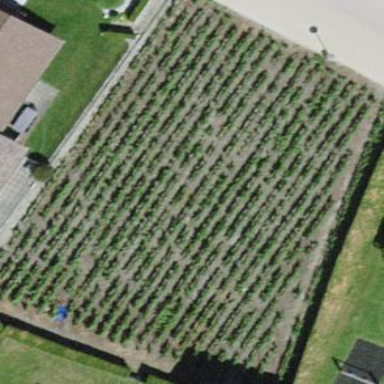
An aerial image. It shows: Vineyard where grapes are grown.